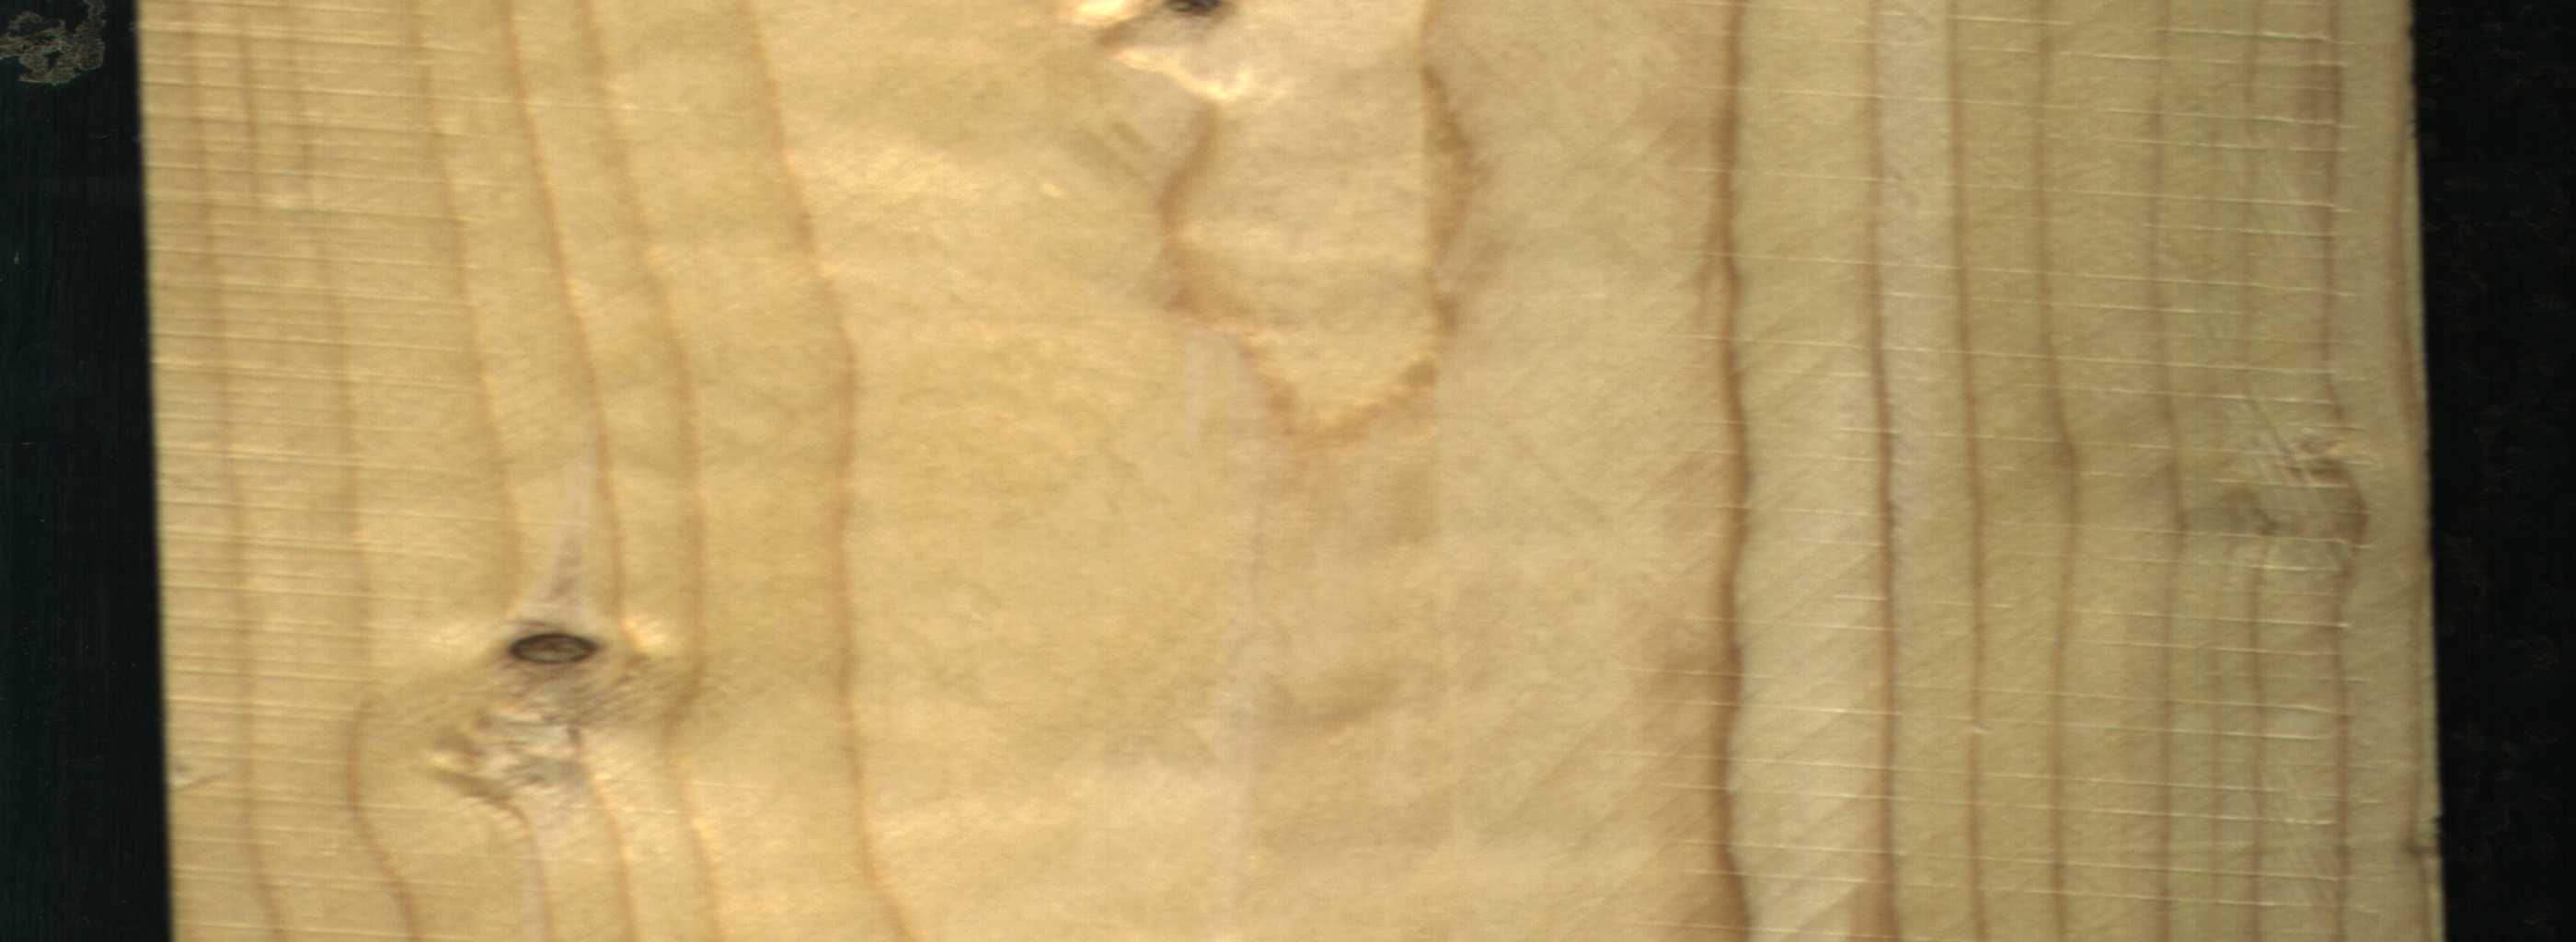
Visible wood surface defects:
Dead_Knot
Dead_Knot